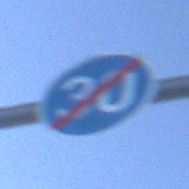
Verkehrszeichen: EndeMindestgeschwindigkeit
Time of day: MorningAfternoon
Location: Outdoor (Nature)
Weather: PartlyCloudy
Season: NotSpecified
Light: Natural